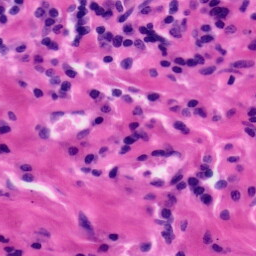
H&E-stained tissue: Tonsil